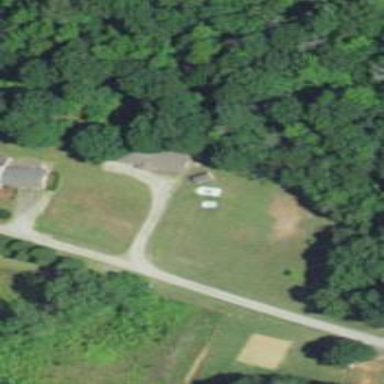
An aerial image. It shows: Driveway.